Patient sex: M
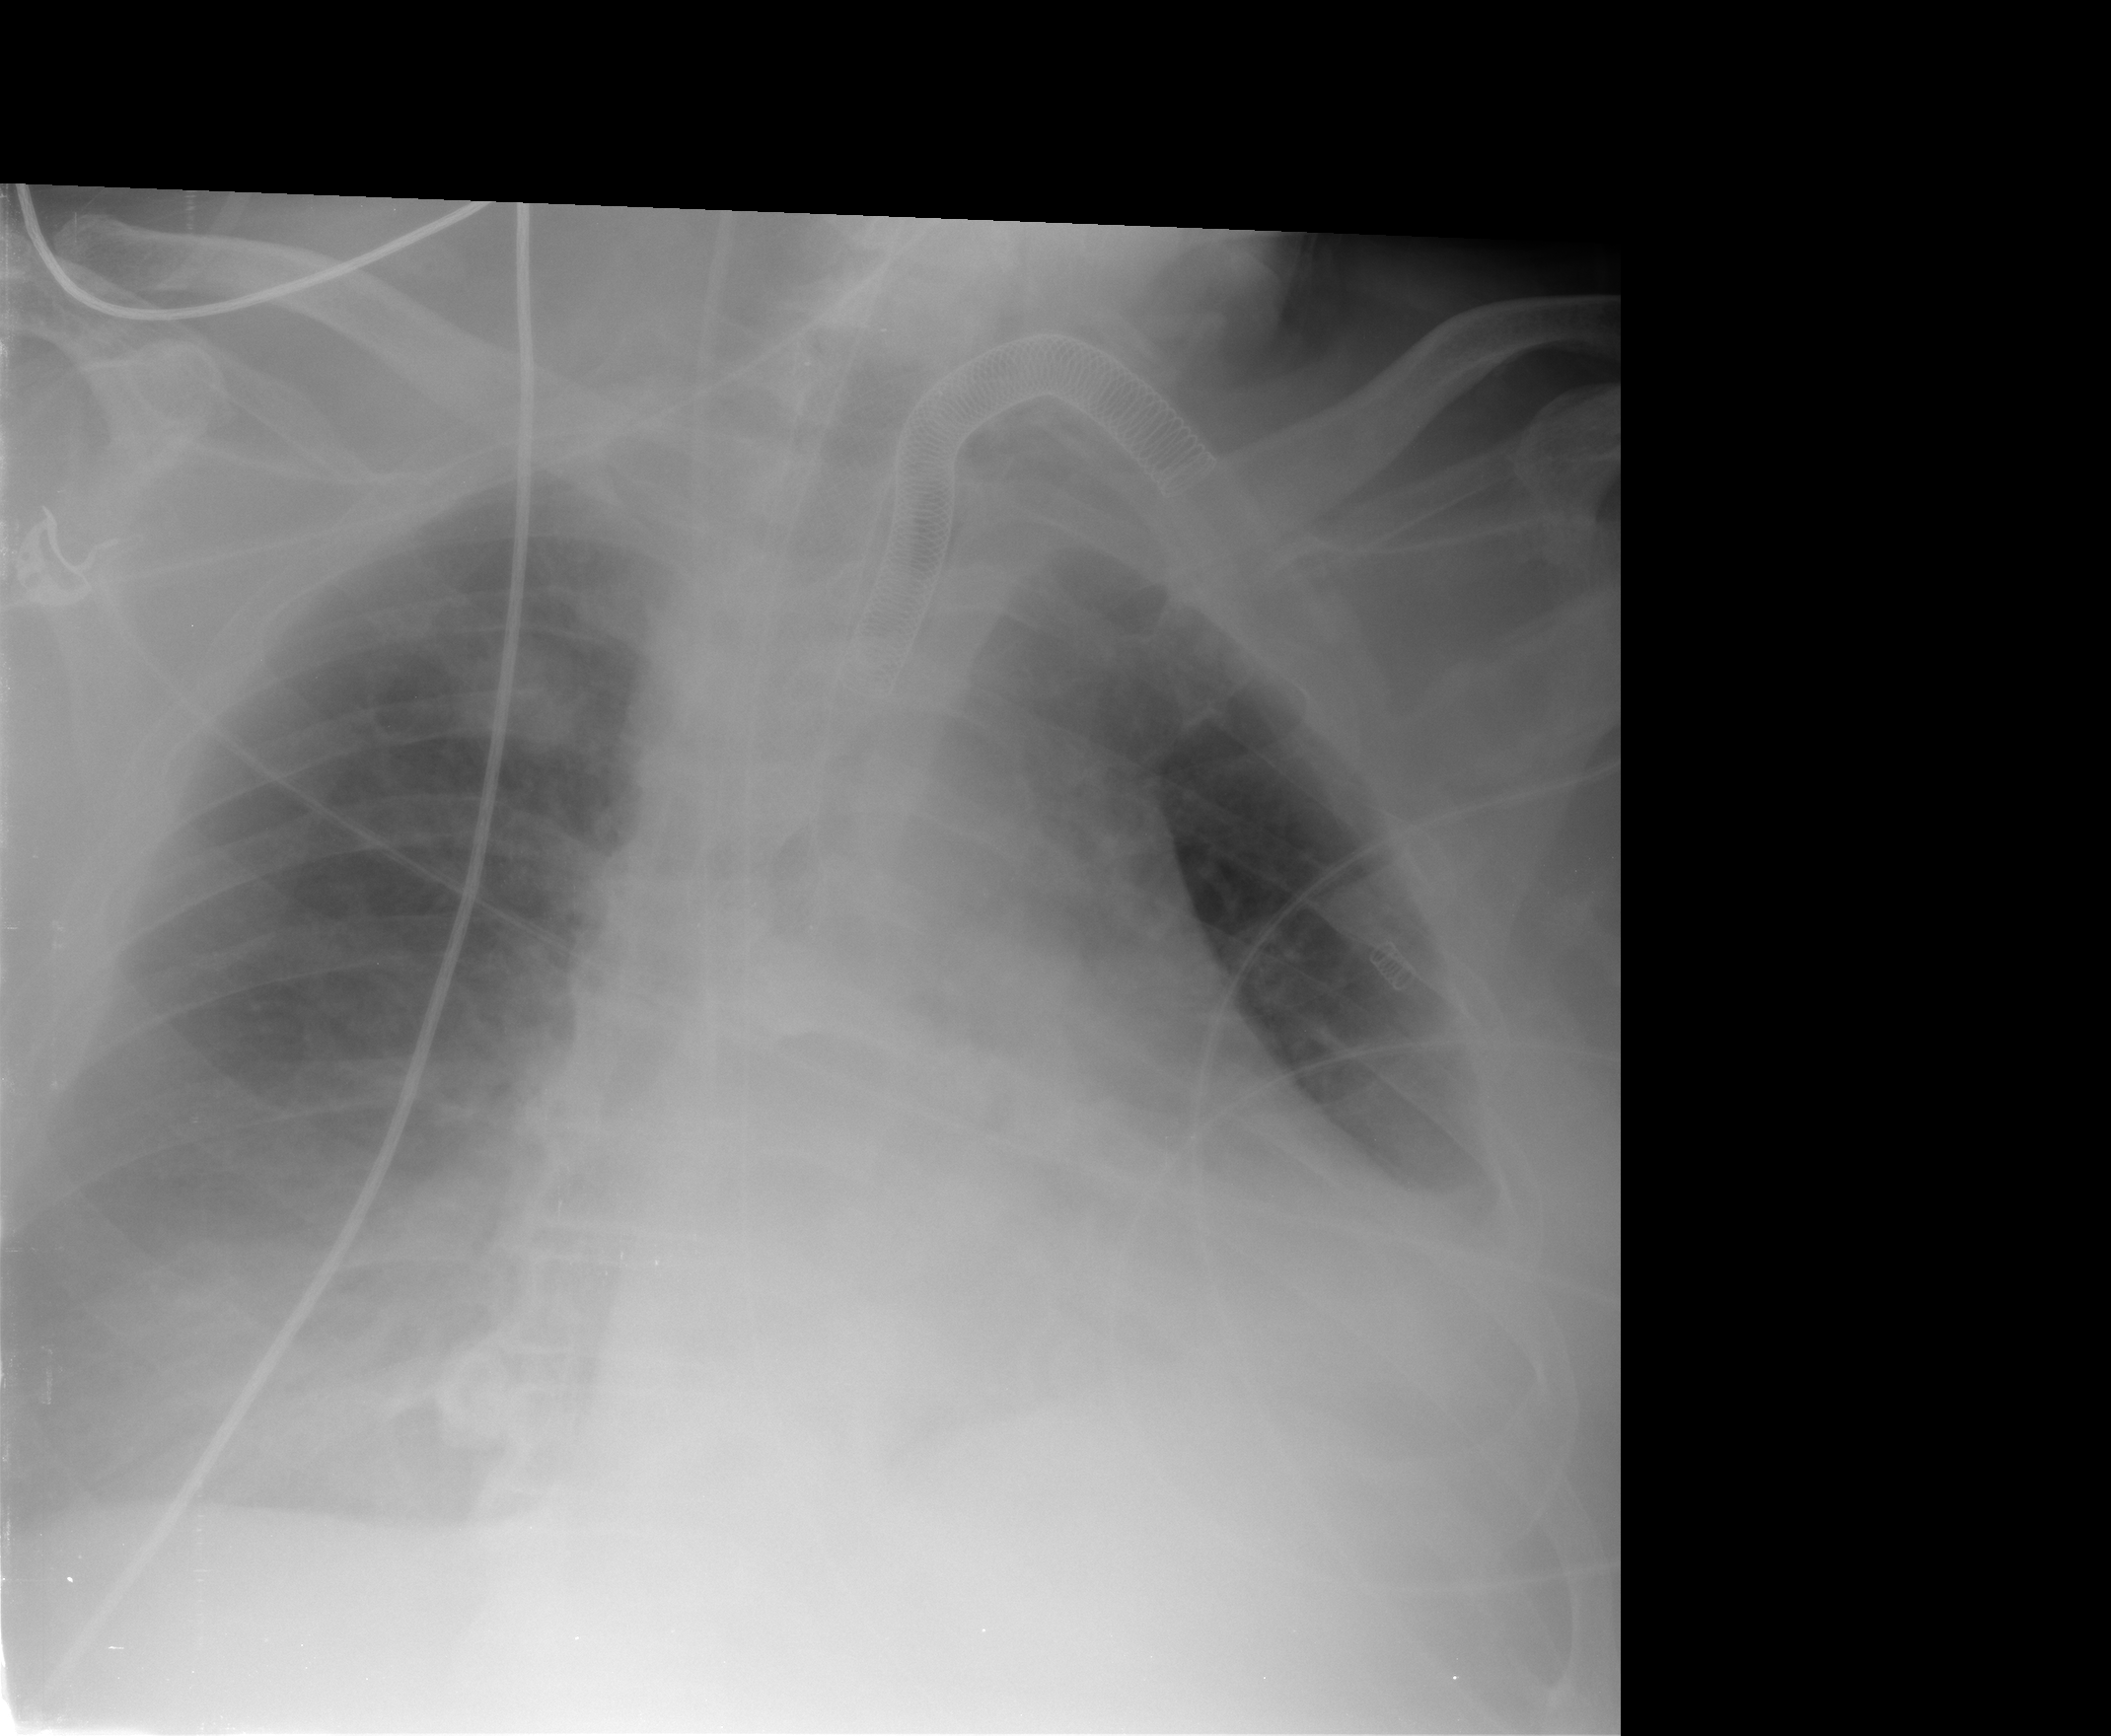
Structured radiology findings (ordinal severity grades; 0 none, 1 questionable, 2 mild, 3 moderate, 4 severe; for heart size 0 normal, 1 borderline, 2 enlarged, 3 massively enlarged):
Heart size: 2
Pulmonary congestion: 3
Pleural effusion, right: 2
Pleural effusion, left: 2
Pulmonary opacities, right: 2
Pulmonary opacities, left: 0
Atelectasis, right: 2
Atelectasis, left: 2